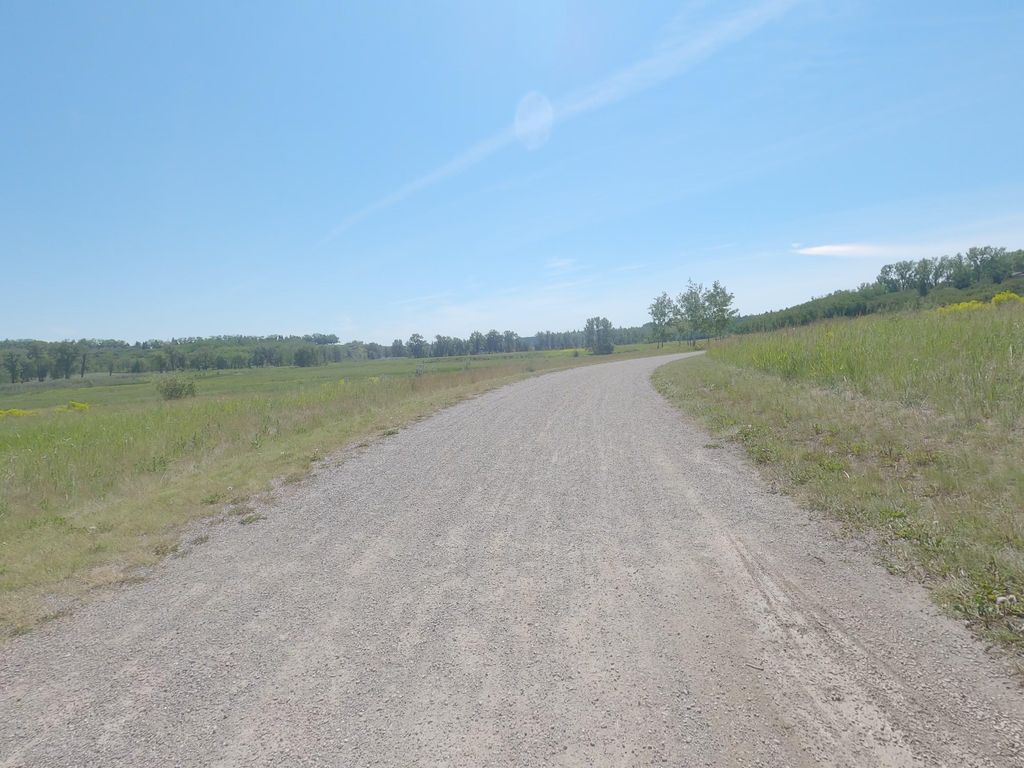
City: calgary